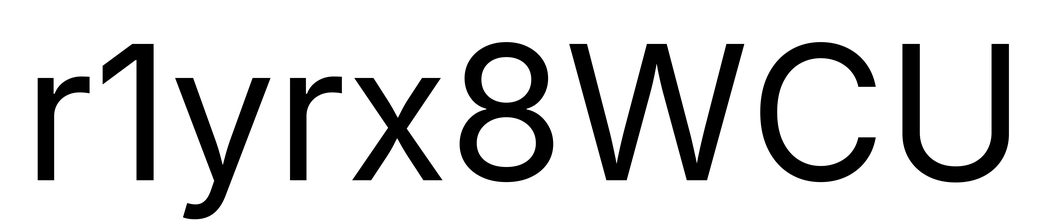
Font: Inter_Regular